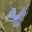
Label: 4